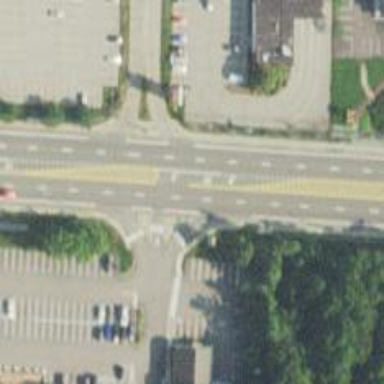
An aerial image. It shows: Asphalt service road.